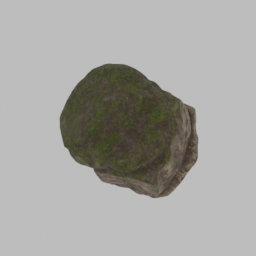
Label: nature